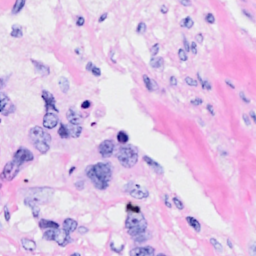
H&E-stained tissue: Breast